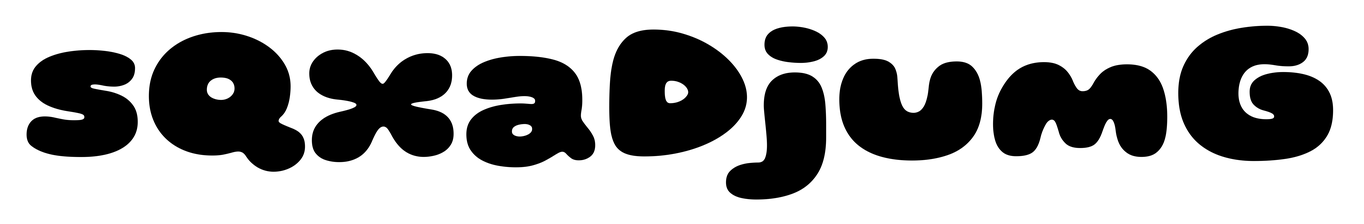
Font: Gluten_Black